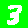
Digit: 3